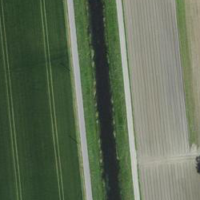
EUNIS habitat code: 52
Species observed at this site:
Cyperus esculentus